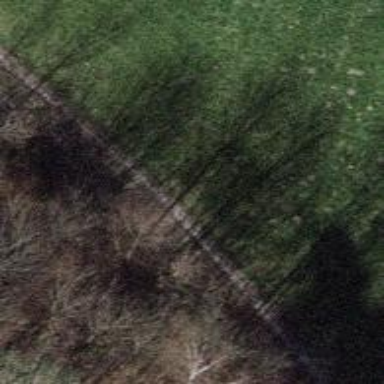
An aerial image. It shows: Grassy track with grade5 tracktype.